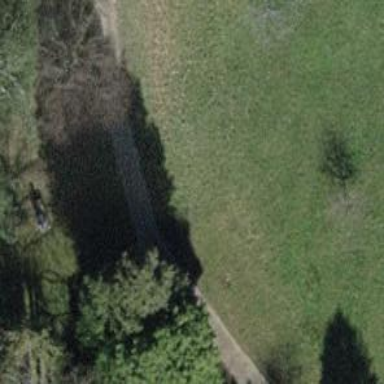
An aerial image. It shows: Paved footway.